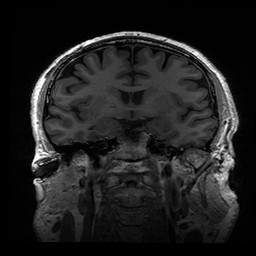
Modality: T1w
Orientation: coronal